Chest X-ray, AP view. Patient: 57 years old, sex F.
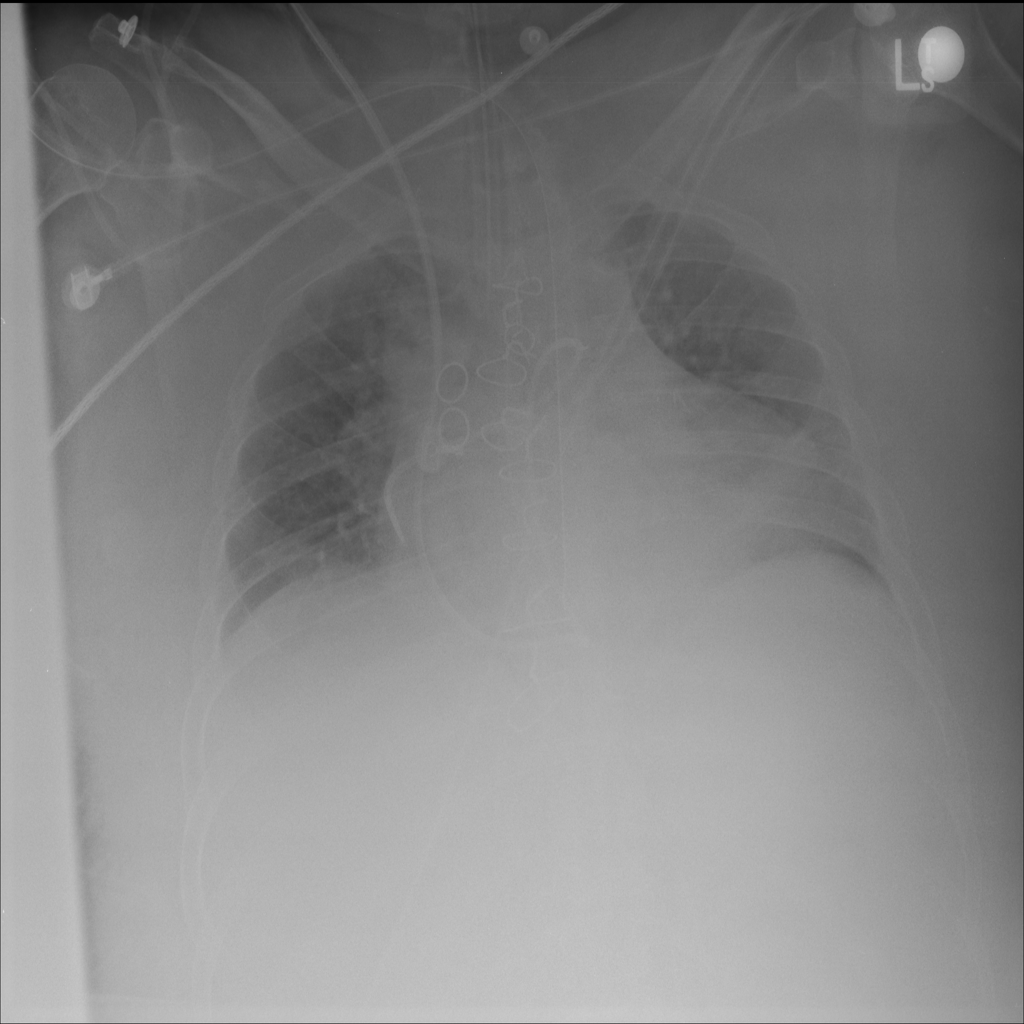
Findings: No Finding